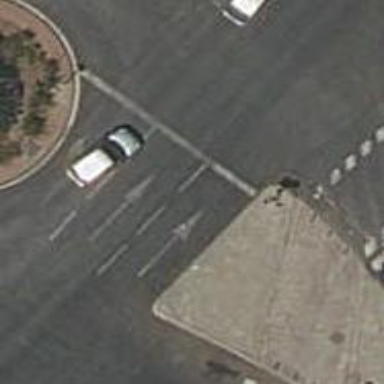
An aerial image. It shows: Road with traffic signals.